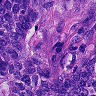
Metastatic tissue present: yes